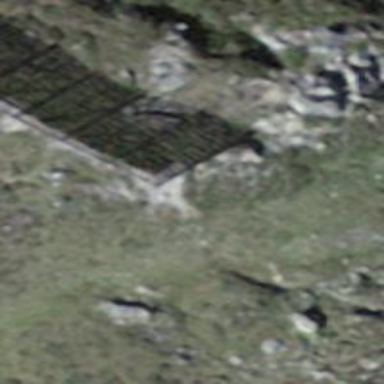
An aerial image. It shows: Structure designed for avalanche protection.